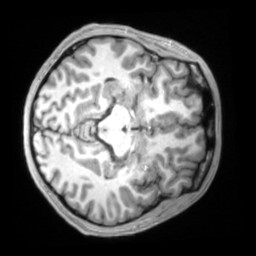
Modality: T1w
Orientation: axial
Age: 19
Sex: male
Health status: ill
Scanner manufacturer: siemens
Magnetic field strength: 3 T
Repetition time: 2.2 s
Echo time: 0.00157 s